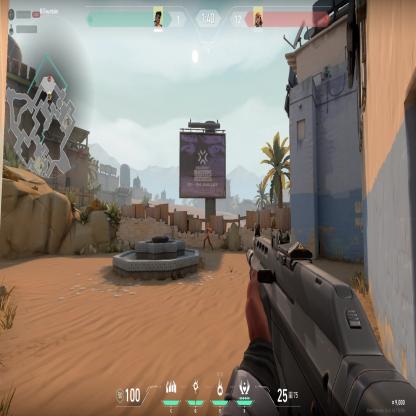
Label: enemy